Field crop: maize
Growth stage: 2
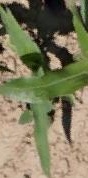
Species: maize